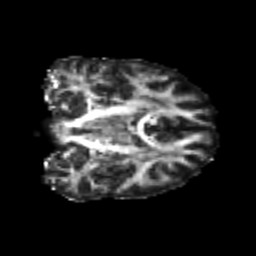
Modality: FA
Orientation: coronal
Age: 20
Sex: female
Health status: healthy
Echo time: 0.074 s